Field crop: maize
Growth stage: 1
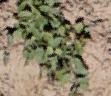
Species: convolvulus